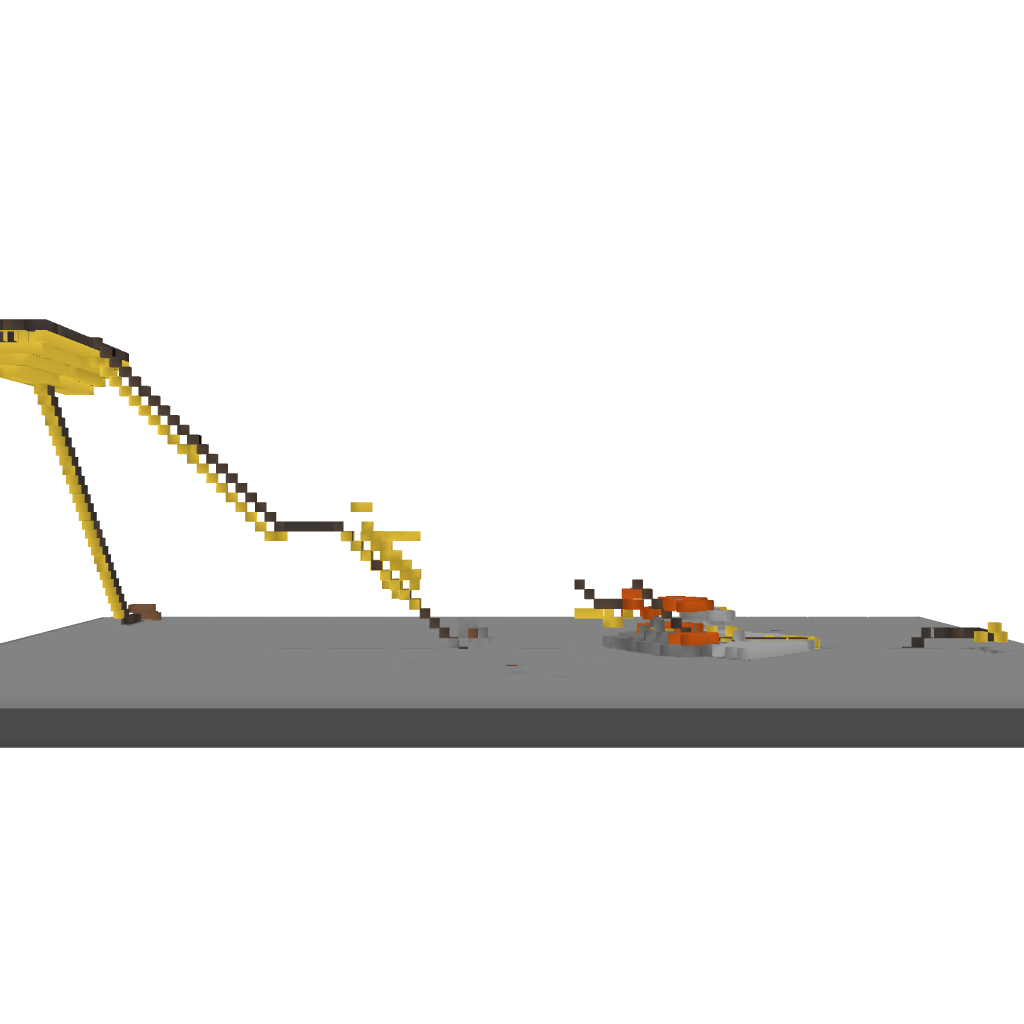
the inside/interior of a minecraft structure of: Rollercoaster